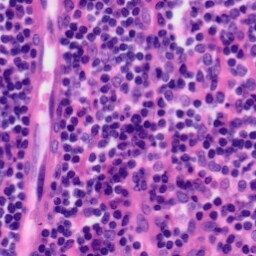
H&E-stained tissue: Tonsil